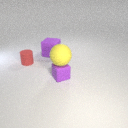
small purple rubber cube to the right of small red rubber cylinder